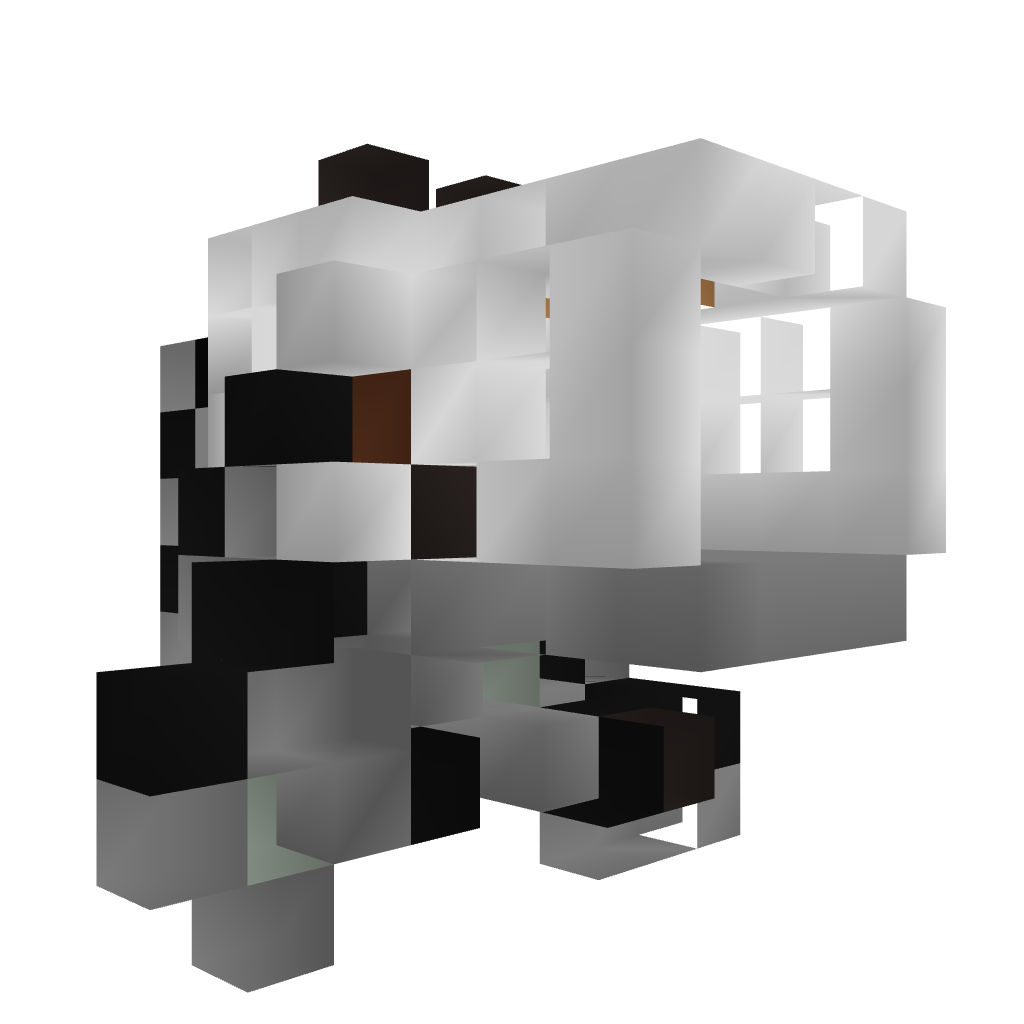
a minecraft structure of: Compact Vending Machine